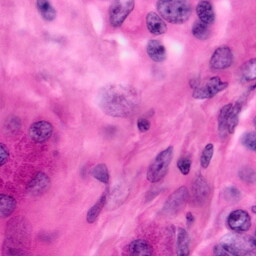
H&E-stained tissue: Pancreatic